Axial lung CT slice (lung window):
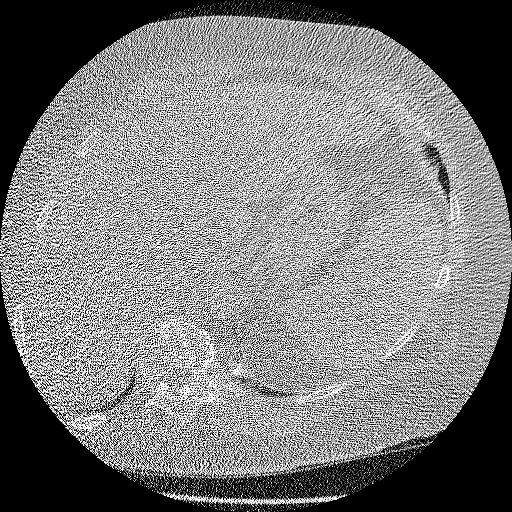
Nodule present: no